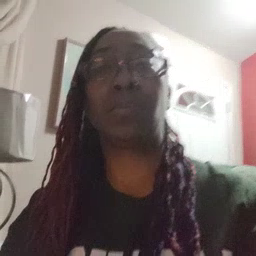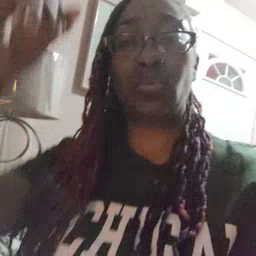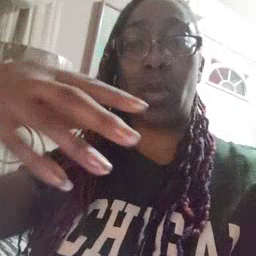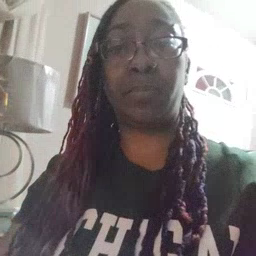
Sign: drop